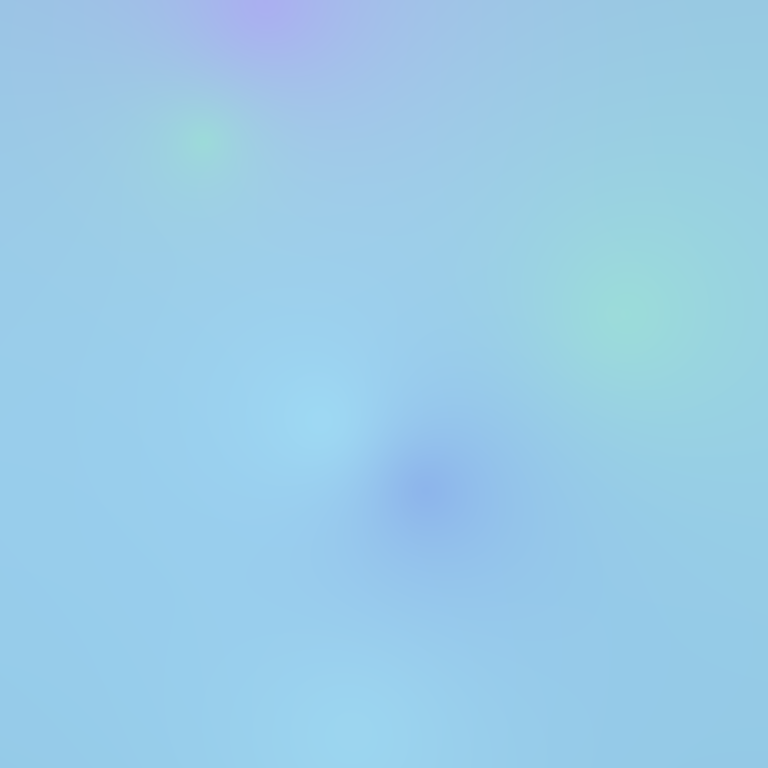
Abstract light effect, smooth blend from soft blue to gentle green, calm atmosphere, diffuse glow, no room, no furniture, no objects.